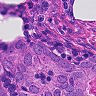
Metastatic tissue present: yes